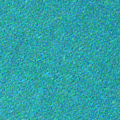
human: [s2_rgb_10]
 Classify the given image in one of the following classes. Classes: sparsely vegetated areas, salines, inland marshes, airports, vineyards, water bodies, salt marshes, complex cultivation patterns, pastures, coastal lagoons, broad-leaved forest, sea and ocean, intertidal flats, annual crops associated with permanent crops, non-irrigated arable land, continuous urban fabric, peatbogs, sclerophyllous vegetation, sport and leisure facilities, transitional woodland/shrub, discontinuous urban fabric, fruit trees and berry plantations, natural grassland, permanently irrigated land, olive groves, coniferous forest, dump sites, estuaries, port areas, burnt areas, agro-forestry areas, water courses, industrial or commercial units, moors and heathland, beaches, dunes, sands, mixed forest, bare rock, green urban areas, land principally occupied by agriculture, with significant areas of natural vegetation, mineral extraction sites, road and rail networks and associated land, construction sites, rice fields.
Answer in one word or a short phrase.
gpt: sea and ocean